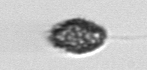
Label: Pseudochattonella_farcimen